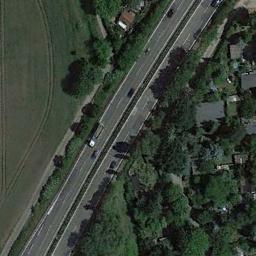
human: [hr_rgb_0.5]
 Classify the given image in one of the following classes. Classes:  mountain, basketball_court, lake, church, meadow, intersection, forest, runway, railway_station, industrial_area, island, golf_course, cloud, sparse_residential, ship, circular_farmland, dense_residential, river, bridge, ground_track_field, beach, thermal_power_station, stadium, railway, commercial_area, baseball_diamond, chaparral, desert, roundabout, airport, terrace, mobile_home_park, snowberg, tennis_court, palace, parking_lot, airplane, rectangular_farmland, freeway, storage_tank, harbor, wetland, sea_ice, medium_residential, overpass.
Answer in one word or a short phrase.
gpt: freeway